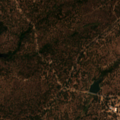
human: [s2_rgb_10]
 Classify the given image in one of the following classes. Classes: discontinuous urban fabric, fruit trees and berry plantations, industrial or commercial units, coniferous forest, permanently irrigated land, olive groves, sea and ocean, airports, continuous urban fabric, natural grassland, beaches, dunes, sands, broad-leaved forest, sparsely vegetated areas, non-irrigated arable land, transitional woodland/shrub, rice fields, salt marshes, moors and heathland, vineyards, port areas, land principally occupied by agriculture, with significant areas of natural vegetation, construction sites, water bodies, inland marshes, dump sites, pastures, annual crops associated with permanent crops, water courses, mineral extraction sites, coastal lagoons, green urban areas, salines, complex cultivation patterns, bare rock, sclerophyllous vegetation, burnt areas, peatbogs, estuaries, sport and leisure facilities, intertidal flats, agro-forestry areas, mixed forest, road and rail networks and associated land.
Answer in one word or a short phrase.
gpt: agro-forestry areas